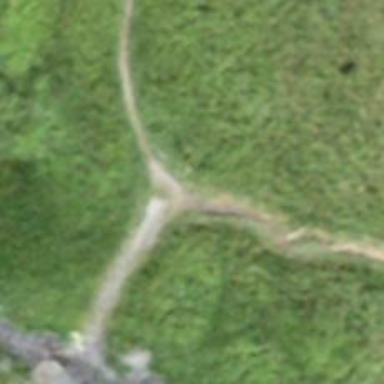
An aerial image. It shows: Path with excellent trail visibility on the ground.